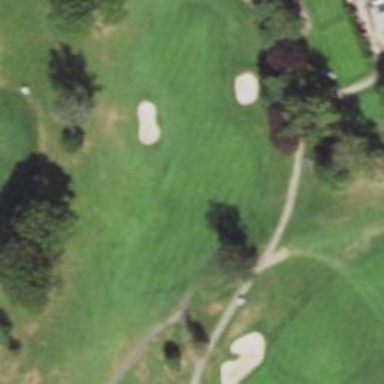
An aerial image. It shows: View of golf hole.